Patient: sex M, age 81
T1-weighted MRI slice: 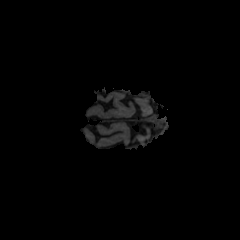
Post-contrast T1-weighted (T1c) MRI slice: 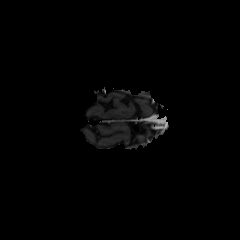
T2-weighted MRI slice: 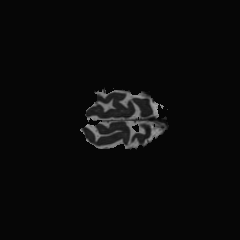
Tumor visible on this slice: no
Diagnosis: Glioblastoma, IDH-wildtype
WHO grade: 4